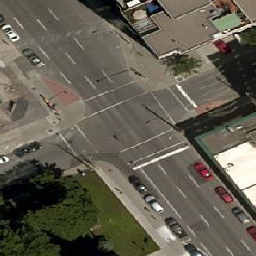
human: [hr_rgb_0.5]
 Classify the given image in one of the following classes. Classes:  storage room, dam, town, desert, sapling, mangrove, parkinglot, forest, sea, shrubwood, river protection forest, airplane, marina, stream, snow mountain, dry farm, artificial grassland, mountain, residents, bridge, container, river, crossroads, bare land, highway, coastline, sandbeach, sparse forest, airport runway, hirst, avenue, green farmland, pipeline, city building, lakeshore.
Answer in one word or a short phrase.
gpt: crossroads